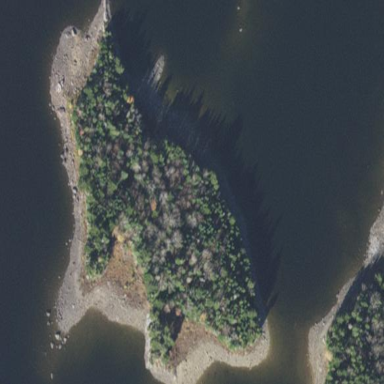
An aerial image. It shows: Image showing island.